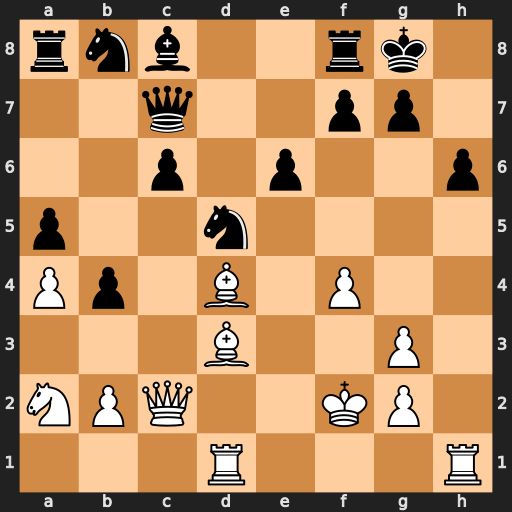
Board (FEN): rnb2rk1/2q2pp1/2p1p2p/p2n4/Pp1B1P2/3B2P1/NPQ2KP1/3R3R
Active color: w
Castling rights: -
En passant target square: -
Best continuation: Bh7+ Kh8 Rxh6